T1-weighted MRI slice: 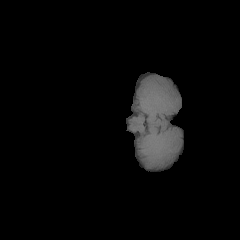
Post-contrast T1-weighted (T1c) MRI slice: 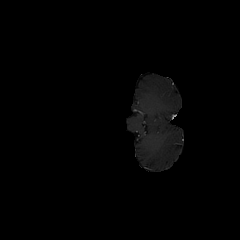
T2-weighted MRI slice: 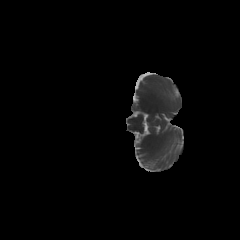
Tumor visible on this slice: no